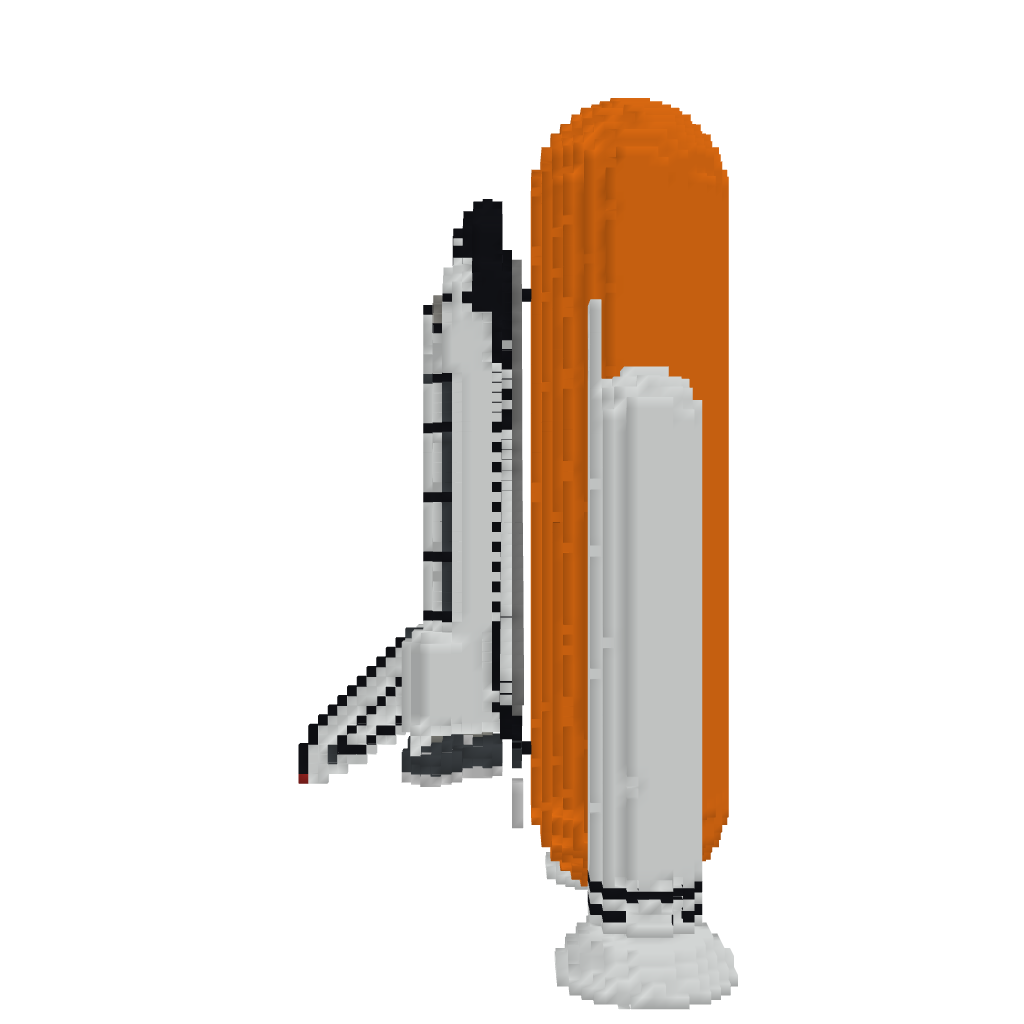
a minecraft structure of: Space Shuttle